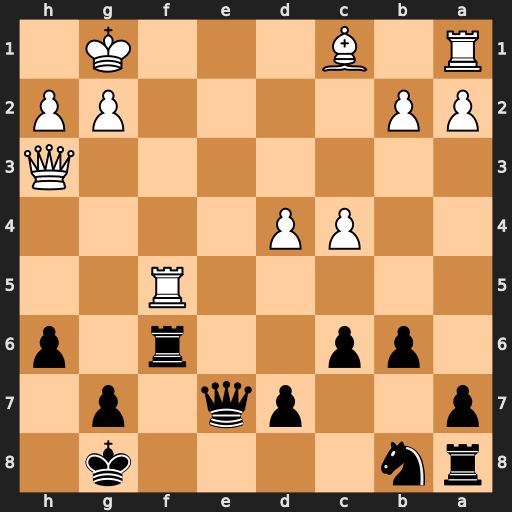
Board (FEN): rn4k1/p2pq1p1/1pp2r1p/5R2/2PP4/7Q/PP4PP/R1B3K1
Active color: b
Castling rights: -
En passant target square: -
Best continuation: Qe1+ Rf1 Qxf1#